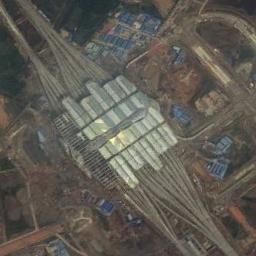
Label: railway_station